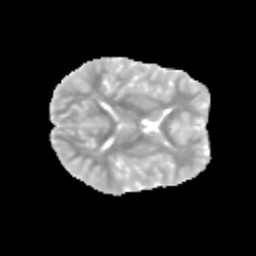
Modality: MD
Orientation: axial
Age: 11
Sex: male
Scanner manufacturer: siemens
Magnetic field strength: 3 T
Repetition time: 3.8 s
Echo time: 0.07 s